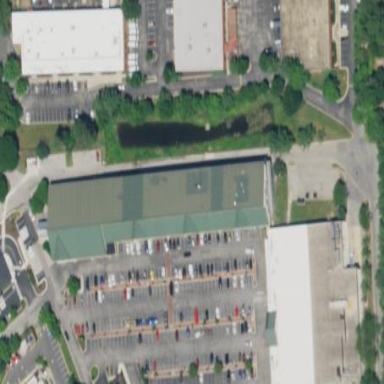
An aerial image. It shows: Retail building.